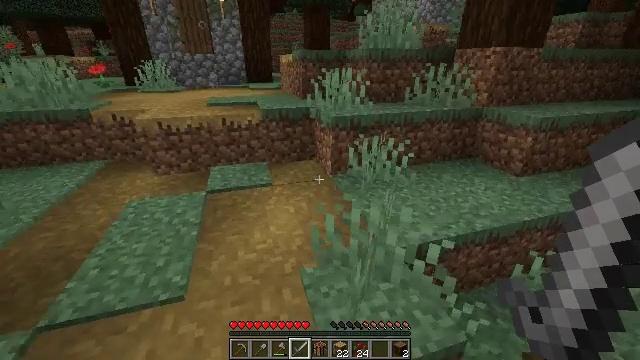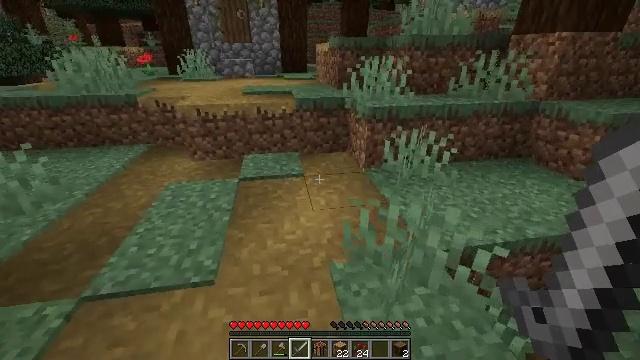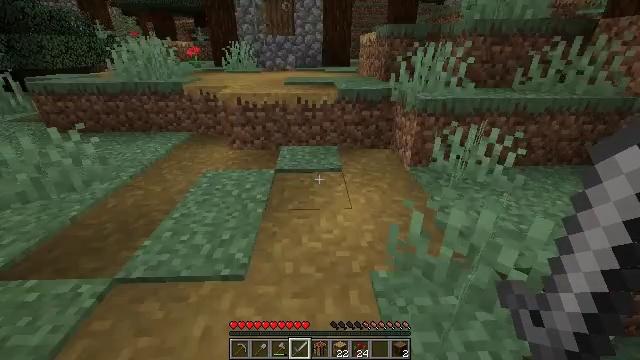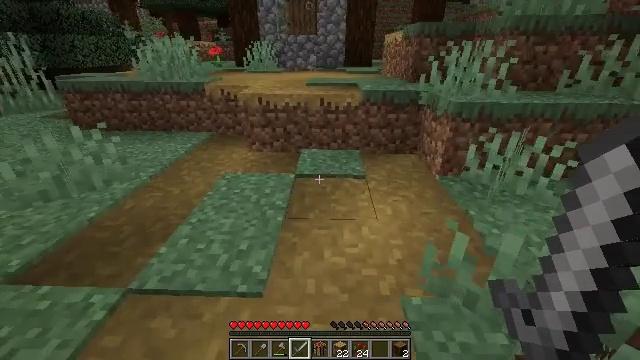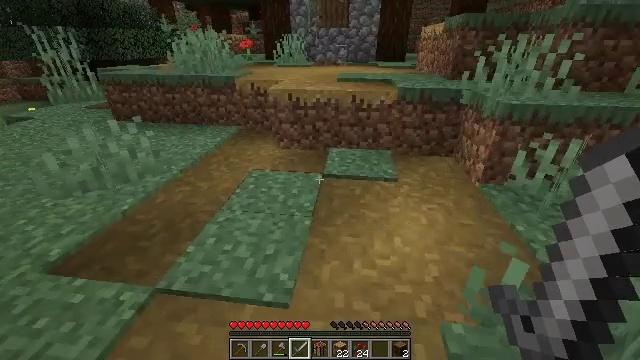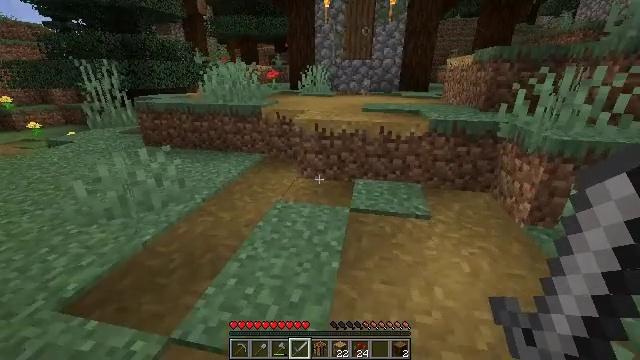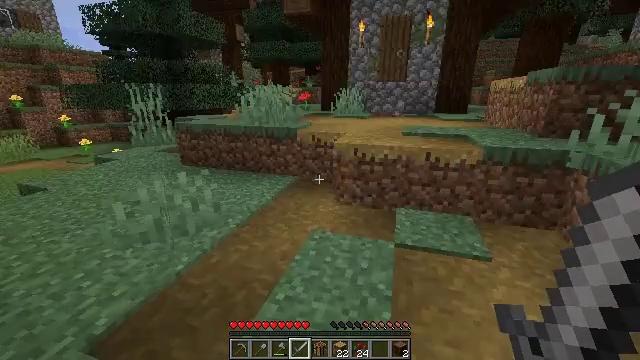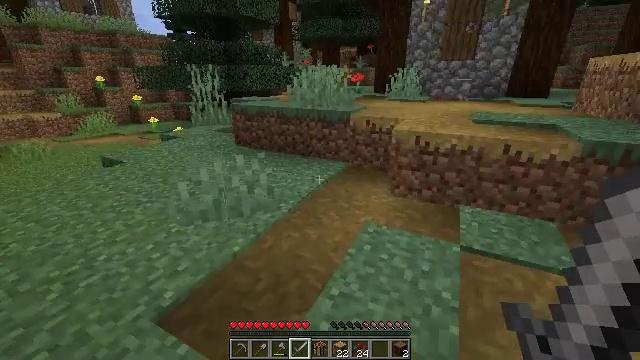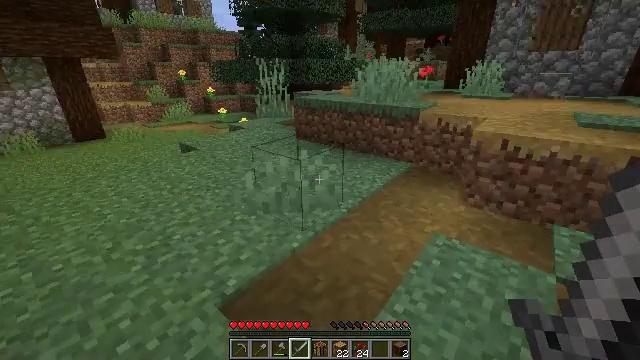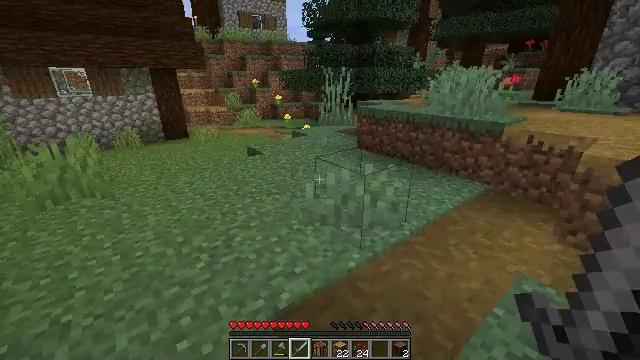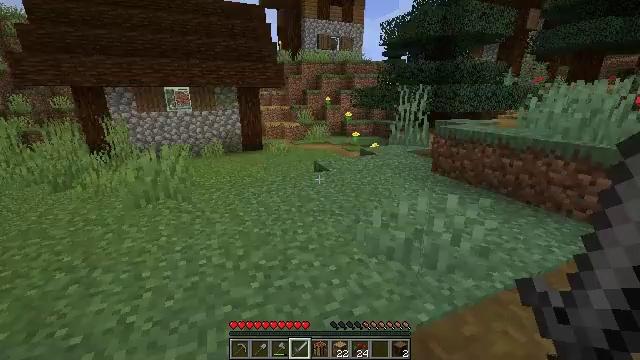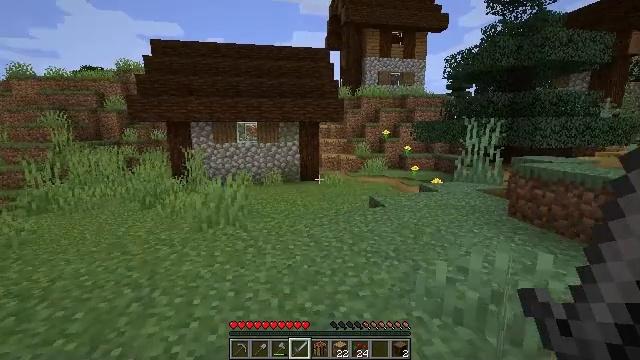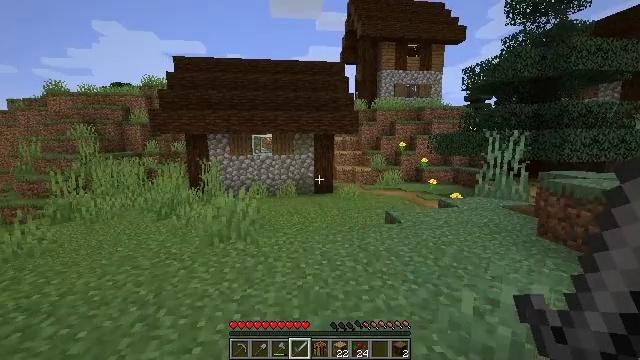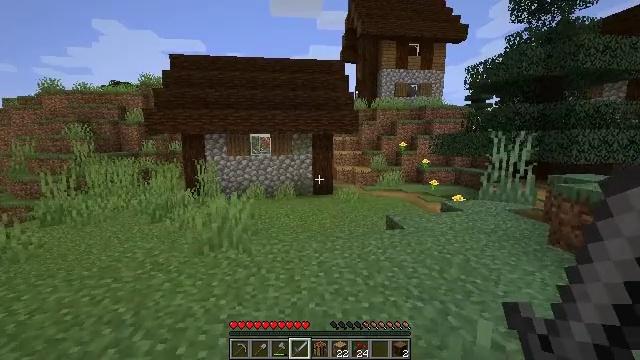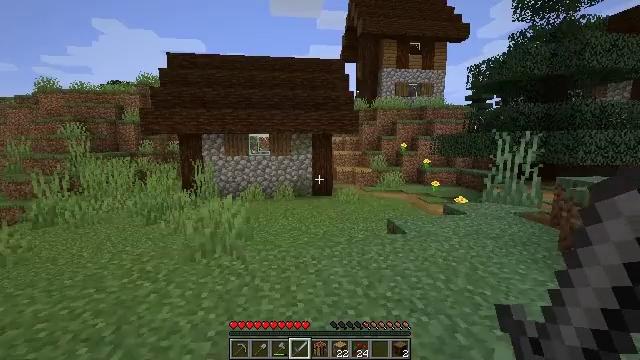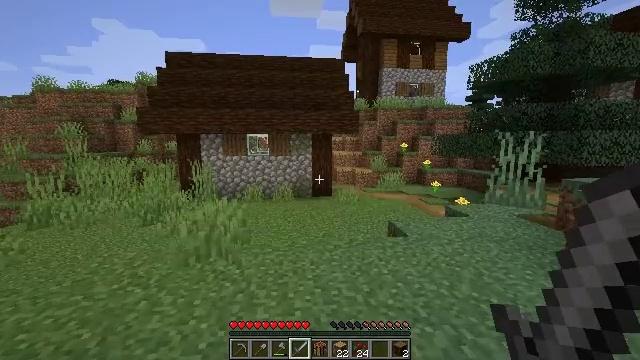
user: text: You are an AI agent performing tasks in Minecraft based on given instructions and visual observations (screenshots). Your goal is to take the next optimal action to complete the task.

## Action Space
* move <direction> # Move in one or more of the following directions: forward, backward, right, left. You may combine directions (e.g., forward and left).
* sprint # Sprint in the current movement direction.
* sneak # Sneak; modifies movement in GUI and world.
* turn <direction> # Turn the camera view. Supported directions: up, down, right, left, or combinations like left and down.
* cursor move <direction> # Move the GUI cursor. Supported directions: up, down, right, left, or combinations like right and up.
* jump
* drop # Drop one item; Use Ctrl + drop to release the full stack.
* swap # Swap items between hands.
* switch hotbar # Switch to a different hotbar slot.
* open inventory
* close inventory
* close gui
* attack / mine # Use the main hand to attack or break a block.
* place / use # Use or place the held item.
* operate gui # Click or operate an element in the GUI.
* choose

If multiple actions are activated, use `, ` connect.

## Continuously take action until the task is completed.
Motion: motion action
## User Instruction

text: Break the blue bed to move it.
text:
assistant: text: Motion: move forward and move left, turn left and down, use / place
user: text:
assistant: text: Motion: move forward and move left, turn left, use / place
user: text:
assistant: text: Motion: move forward and move left, turn left, use / place
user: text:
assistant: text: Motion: move forward and move left, turn left and down
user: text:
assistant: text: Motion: move forward and move left, turn left and up
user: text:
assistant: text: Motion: move forward and move left, turn left and up
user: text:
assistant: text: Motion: move forward and move left, turn left and down
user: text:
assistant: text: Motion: move forward and move left, turn left and down
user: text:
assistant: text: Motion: move forward, turn left and up
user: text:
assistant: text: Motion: move forward, turn left and up
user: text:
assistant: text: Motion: move forward, turn left and up
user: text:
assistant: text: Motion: move forward, turn left and up
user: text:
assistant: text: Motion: move forward
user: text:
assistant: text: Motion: move forward
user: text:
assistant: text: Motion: move forward
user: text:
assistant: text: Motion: move forward
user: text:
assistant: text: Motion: move forward
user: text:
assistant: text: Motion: move forward
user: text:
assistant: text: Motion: move forward
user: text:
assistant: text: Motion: move forward
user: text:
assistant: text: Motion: move forward
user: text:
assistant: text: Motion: move forward
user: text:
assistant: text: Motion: move forward, sprint
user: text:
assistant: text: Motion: move forward, sprint
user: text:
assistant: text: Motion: move forward, sprint
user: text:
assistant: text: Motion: move forward, sprint, turn right
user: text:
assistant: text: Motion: move forward, sprint, turn right and down
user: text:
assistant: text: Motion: move forward, sprint, turn right
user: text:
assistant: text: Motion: move forward, sprint
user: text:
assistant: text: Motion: move forward, sprint